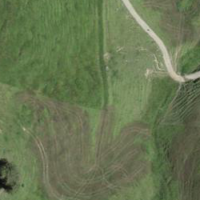
EUNIS habitat code: 24
Species observed at this site:
Parnassia palustris